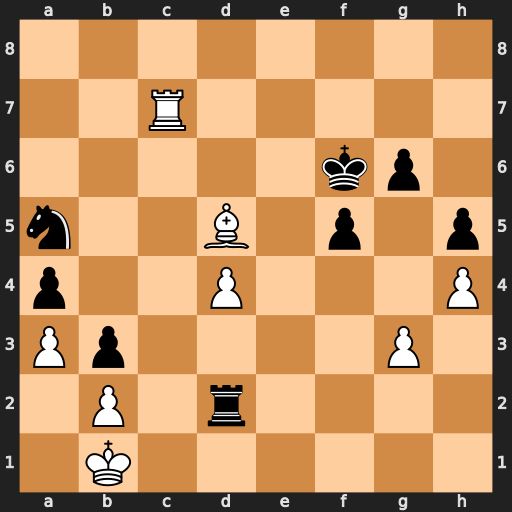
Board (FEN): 8/2R5/5kp1/n2B1p1p/p2P3P/Pp4P1/1P1r4/1K6
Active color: w
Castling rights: -
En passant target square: -
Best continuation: Rf7#